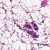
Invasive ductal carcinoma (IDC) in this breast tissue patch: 0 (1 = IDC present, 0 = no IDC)